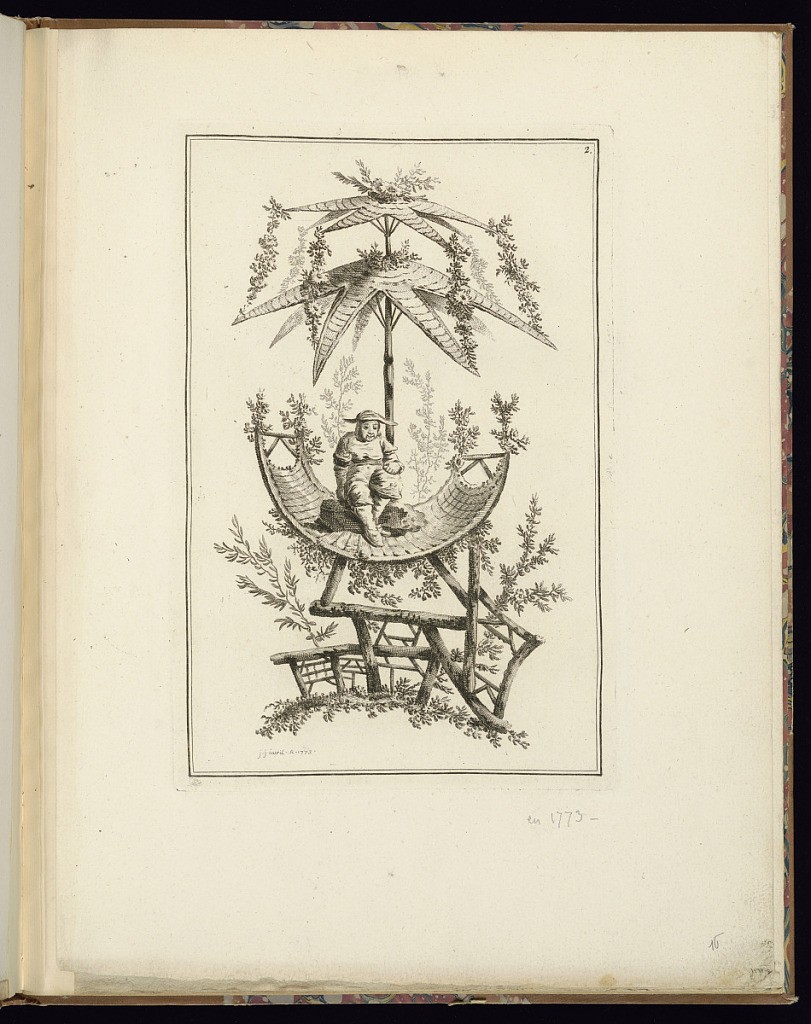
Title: Seated Man
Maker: Jean-Baptiste Pillement, French, 1728–1808
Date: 1773
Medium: Etching on laid paper
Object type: Print
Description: Plate from a series of chinoiserie prints depicting figures in landscapes with garden canopies in the form of large parasols. A man with a stick stands on a platform looking at a hanging textile with the title lettered in the center. The title banner hangs from a large pole with two circular decorative rings above with hanging garlands of flowers. Trees, flowers, and foliage in the background. The plate is numbered, signed, and dated.